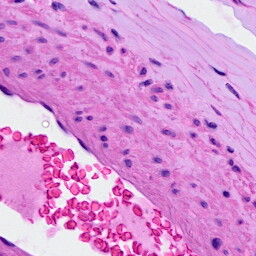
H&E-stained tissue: Ovarian